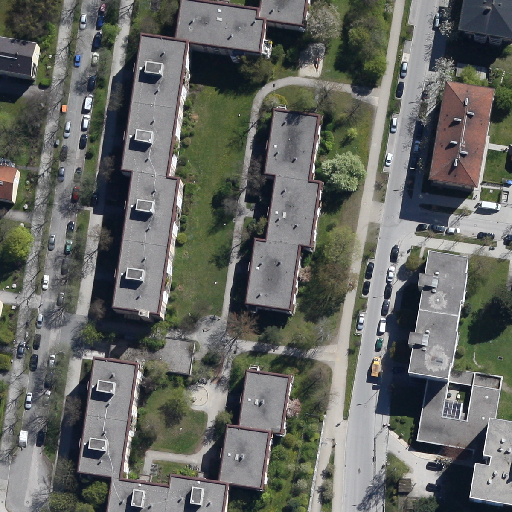
Referring expression: paved road